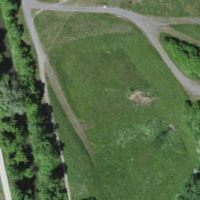
EUNIS habitat code: 55
Species observed at this site:
Campanula rapunculus